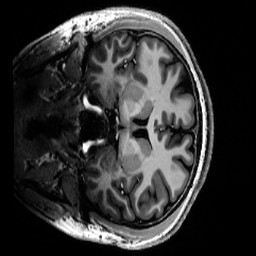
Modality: T1w
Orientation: coronal
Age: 25
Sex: male
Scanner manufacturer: siemens
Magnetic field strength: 6.98 T
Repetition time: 6 s
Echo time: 0.00299 s